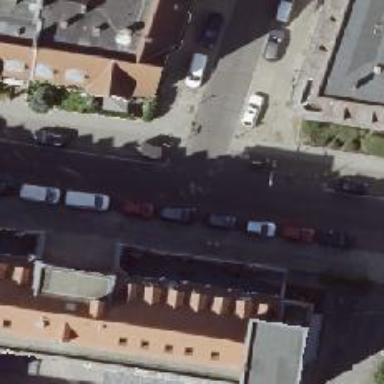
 with lane on the right and half on the kerb on the left."